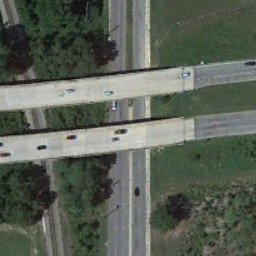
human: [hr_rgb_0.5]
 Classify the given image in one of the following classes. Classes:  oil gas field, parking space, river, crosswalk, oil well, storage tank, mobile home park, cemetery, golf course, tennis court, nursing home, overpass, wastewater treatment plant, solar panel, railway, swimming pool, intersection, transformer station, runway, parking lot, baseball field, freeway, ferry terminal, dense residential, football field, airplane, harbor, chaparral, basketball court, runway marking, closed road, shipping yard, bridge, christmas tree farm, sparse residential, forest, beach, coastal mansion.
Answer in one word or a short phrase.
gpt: overpass